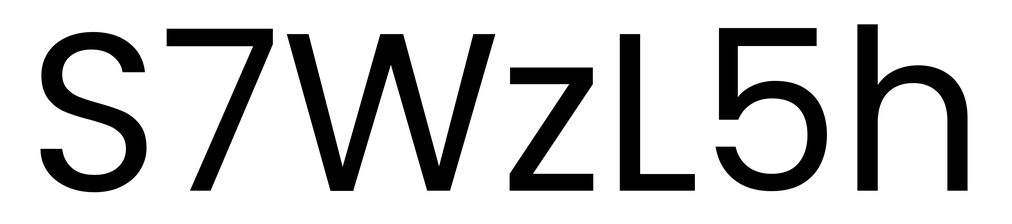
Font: Poppins-Regular